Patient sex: F
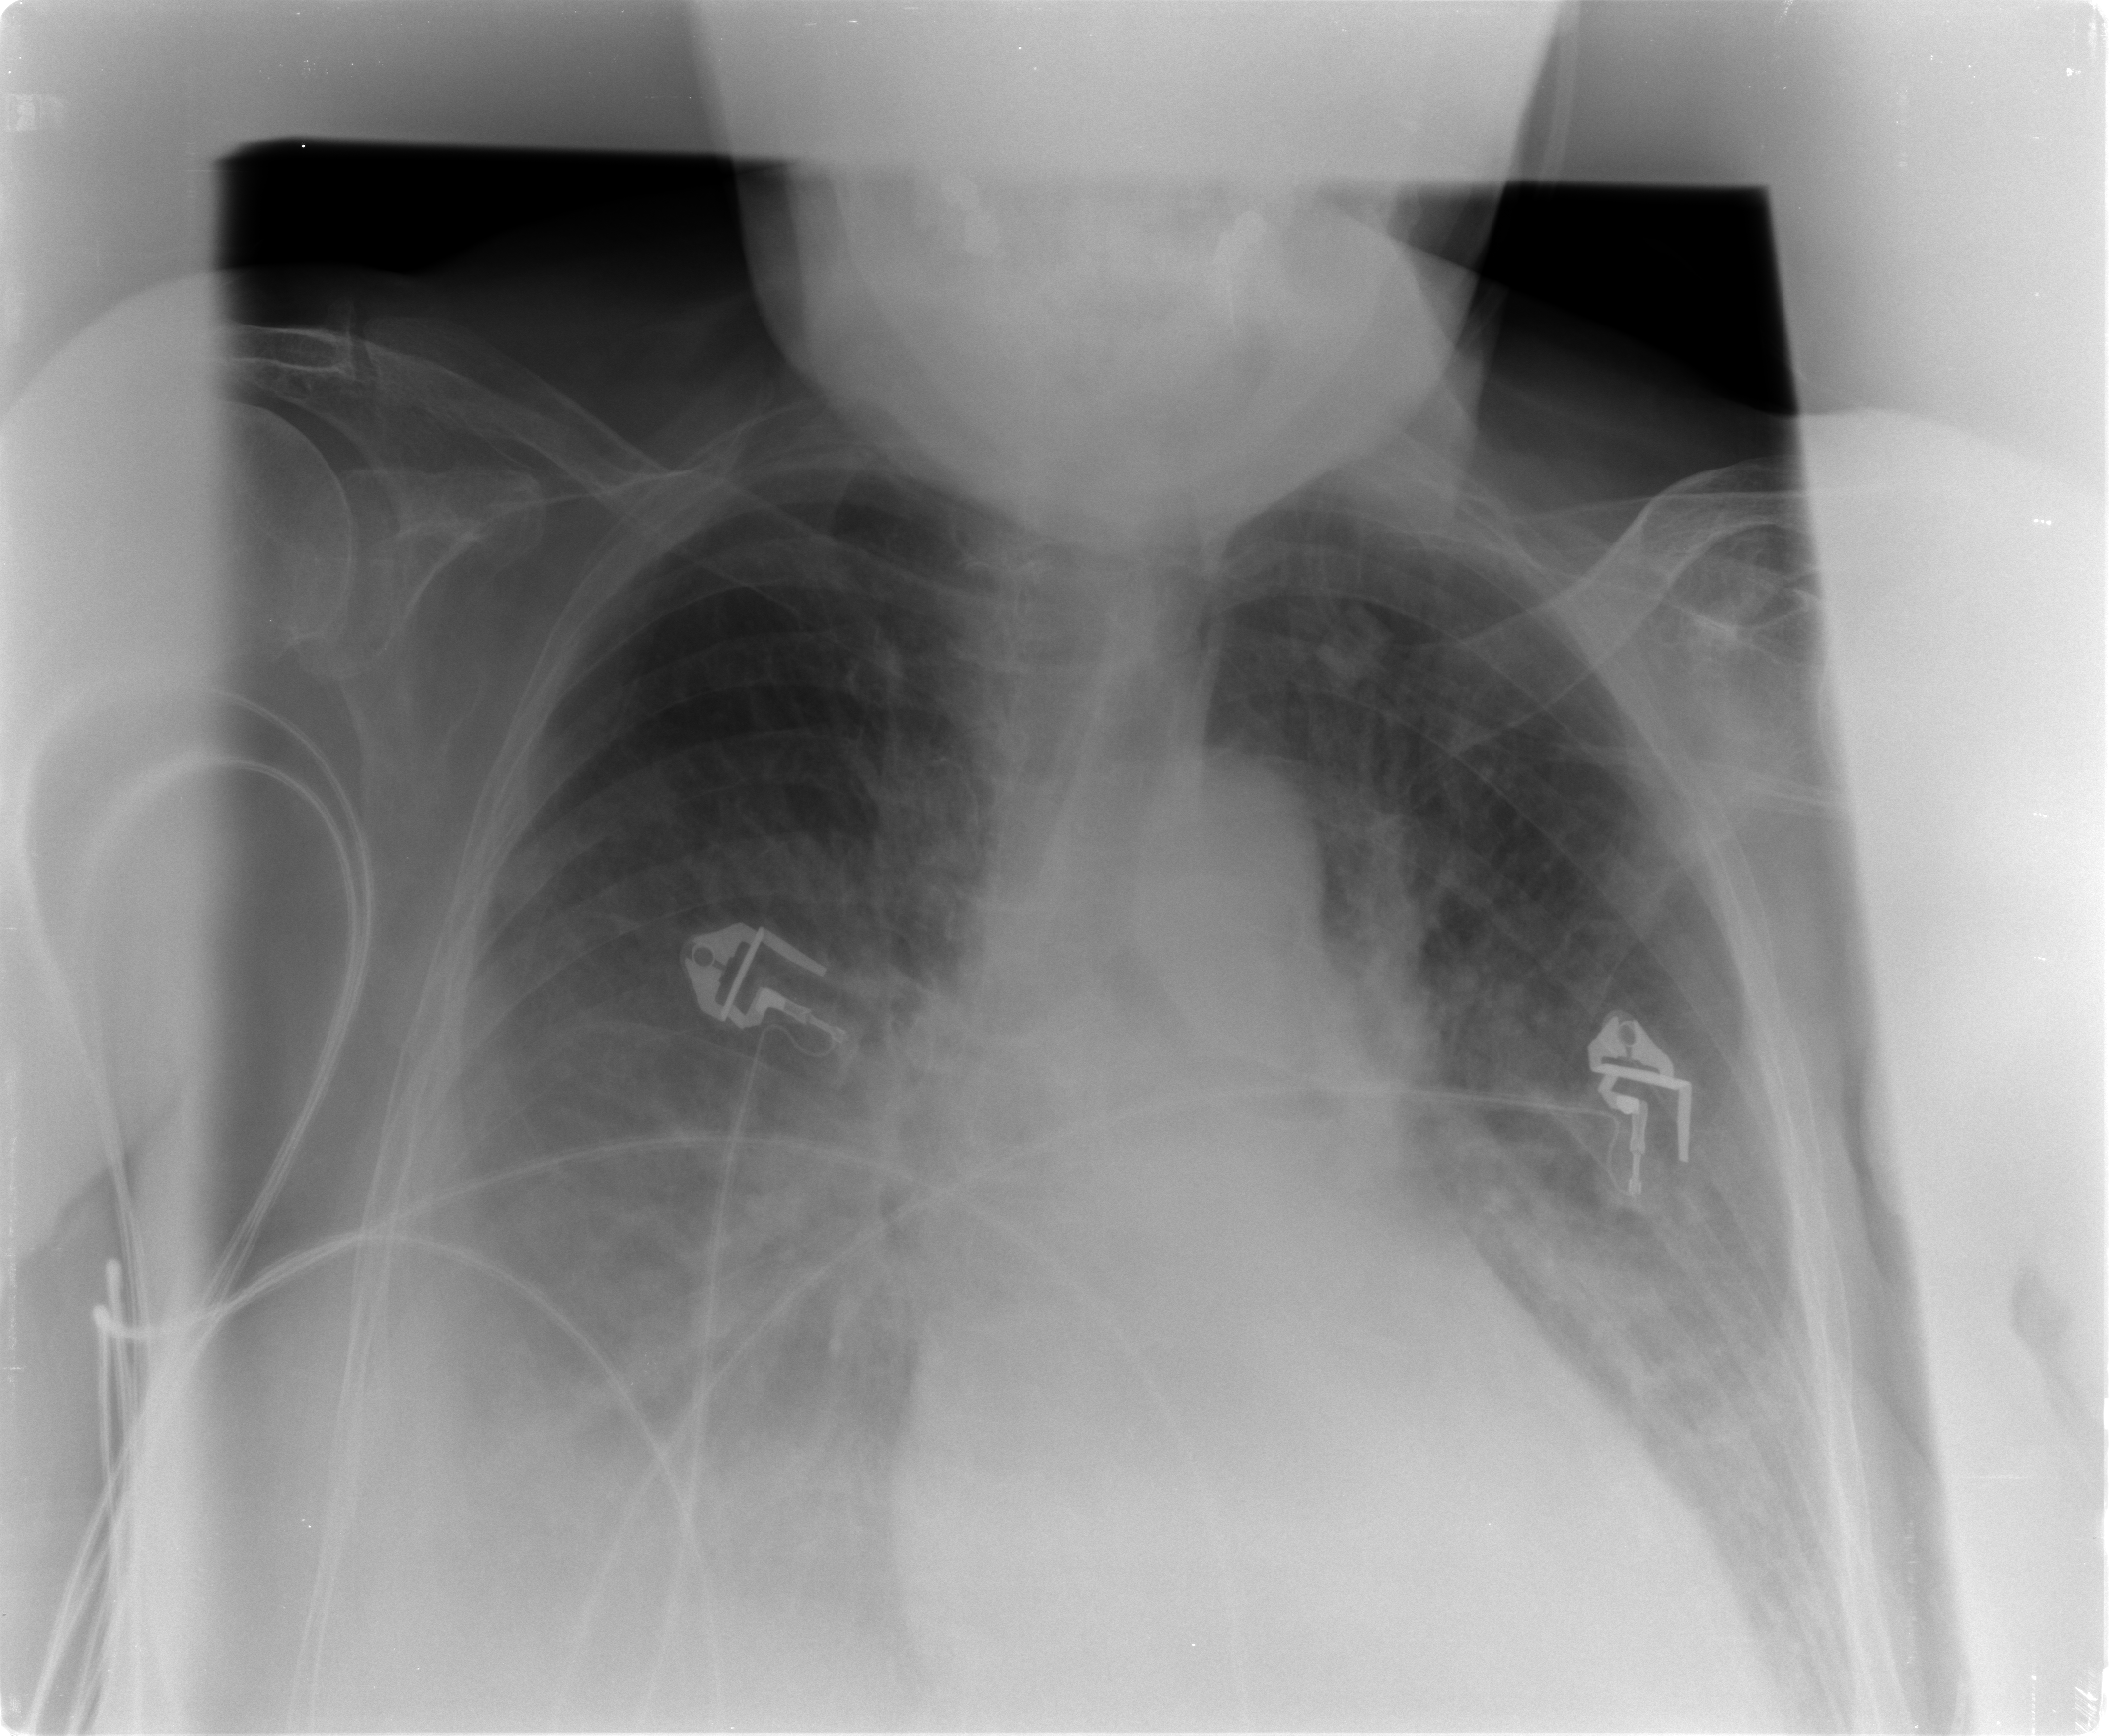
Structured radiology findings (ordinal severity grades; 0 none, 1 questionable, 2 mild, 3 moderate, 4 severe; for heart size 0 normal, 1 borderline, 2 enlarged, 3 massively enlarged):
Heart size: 2
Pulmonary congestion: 3
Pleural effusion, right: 3
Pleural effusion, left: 2
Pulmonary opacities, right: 3
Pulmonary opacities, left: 3
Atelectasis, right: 3
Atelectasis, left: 2